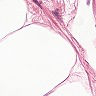
Metastatic tissue present: no